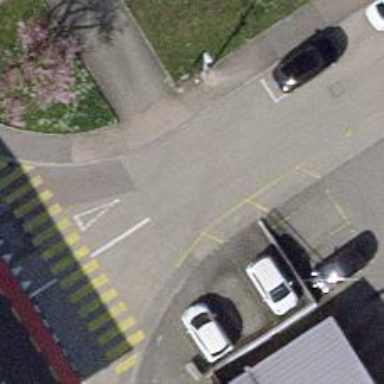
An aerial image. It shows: Parking aisle with sidewalk.